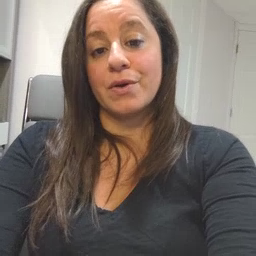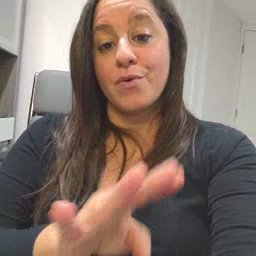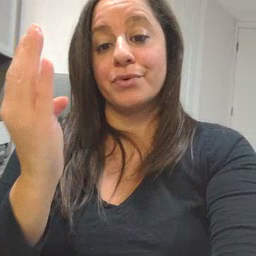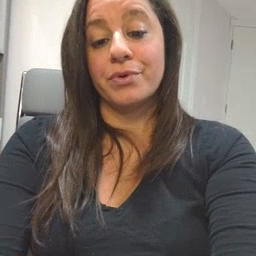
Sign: open